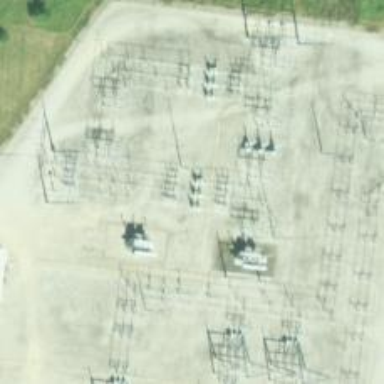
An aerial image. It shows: Switch for power supply.